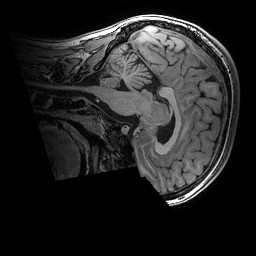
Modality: T1w
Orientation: sagittal
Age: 18
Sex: female
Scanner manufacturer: ge
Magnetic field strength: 3 T
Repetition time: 0.007 s
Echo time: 0.00342 s